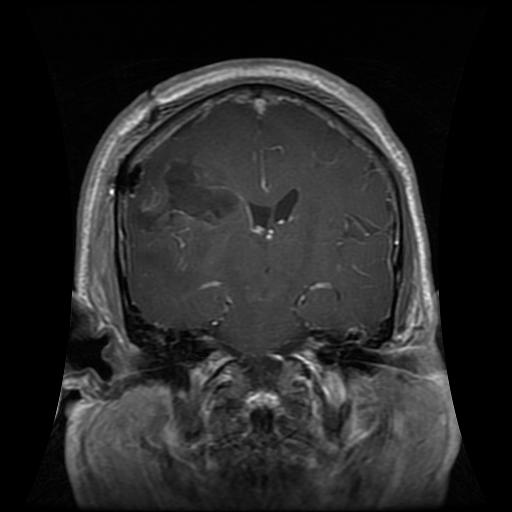
Label: glioma